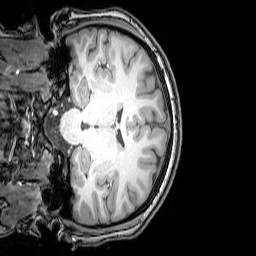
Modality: T1w
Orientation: coronal
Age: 20
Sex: female
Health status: healthy
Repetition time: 0.081 s
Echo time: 0.037 s